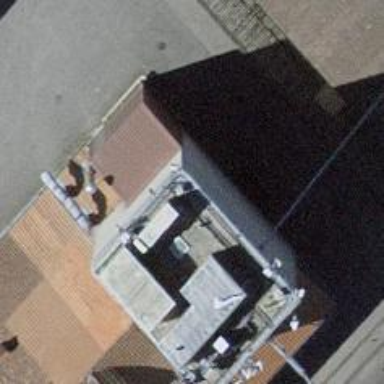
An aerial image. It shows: Communication mast tower.